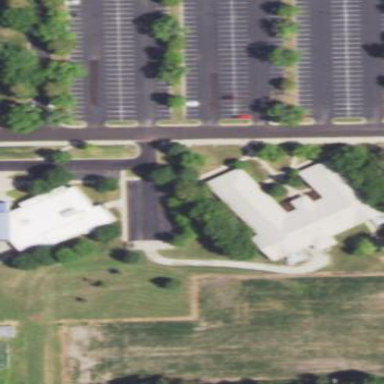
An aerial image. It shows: College building.